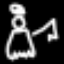
Label: angel